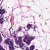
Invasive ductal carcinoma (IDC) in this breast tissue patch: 0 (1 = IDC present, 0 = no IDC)